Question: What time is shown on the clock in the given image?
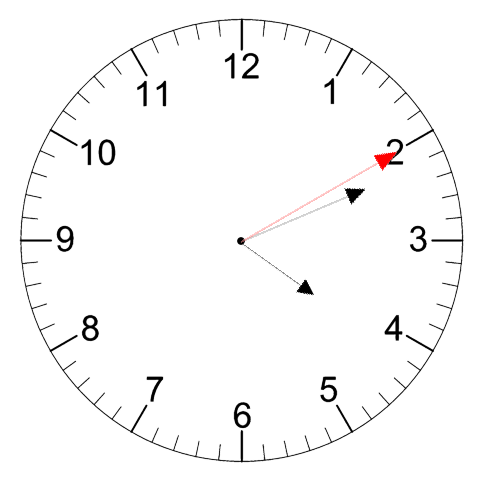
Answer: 04:11:10